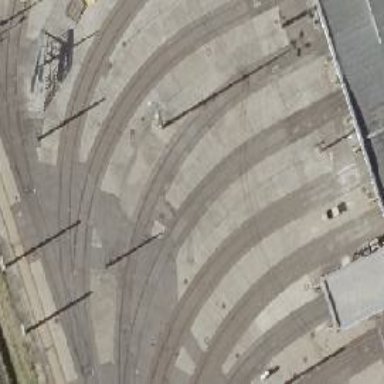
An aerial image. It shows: Tram railway yard with electrified contact lines.